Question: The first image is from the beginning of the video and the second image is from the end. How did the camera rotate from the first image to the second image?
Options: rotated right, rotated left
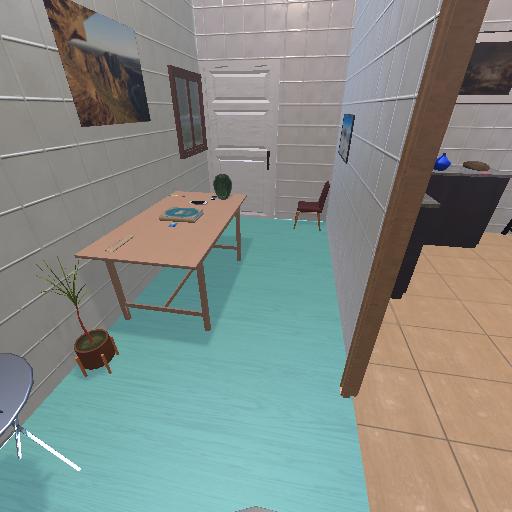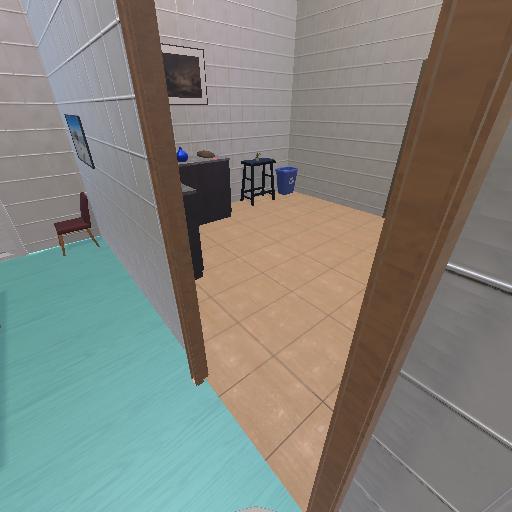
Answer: rotated right